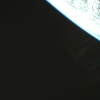
Label: space